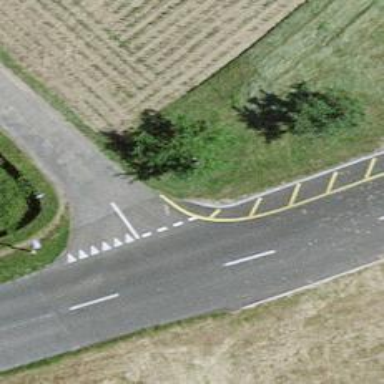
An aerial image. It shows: Road with "give way" sign.